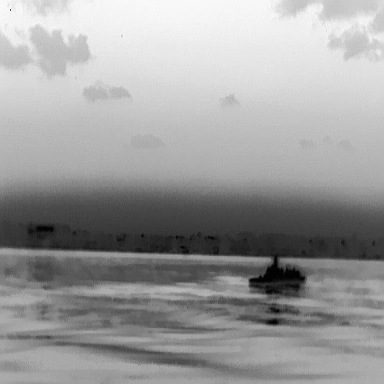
There is a warship in the infrared image.